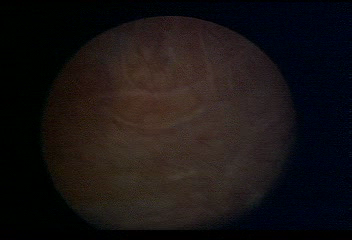
Modality: WLC
Class: Normal mucosa
Bladder cancer association: No